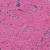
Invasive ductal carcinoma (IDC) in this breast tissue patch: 0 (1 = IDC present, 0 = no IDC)